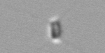
Label: Chaetoceros_tenuissimus